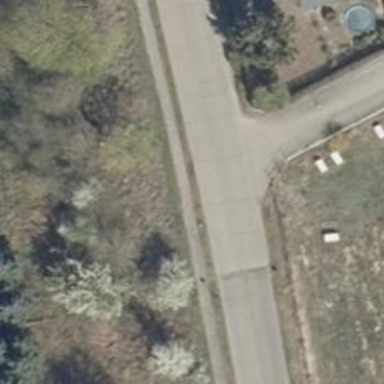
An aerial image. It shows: Unclassified road made of concrete plates.